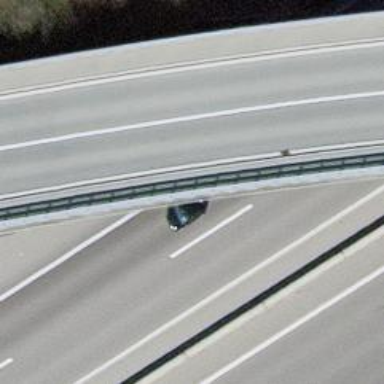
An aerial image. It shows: Asphalt motorway.